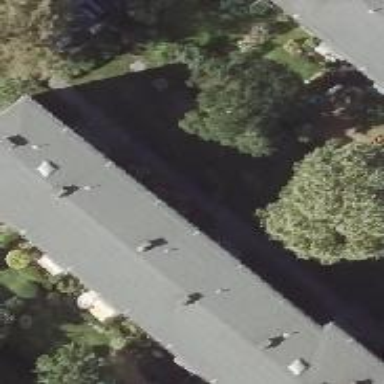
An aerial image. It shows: Apartment building with flat roof.